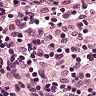
Metastatic tissue present: no